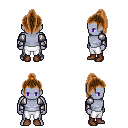
a pixel art fantasy rpg character, male body template, dark elf, purple skin, steel arm armor, white pants, brown long topknot hairstyle, brown shoes, four views (front, back, left, right), 2x2 character sprite sheet, small pixel art, hard edges, no anti-aliasing